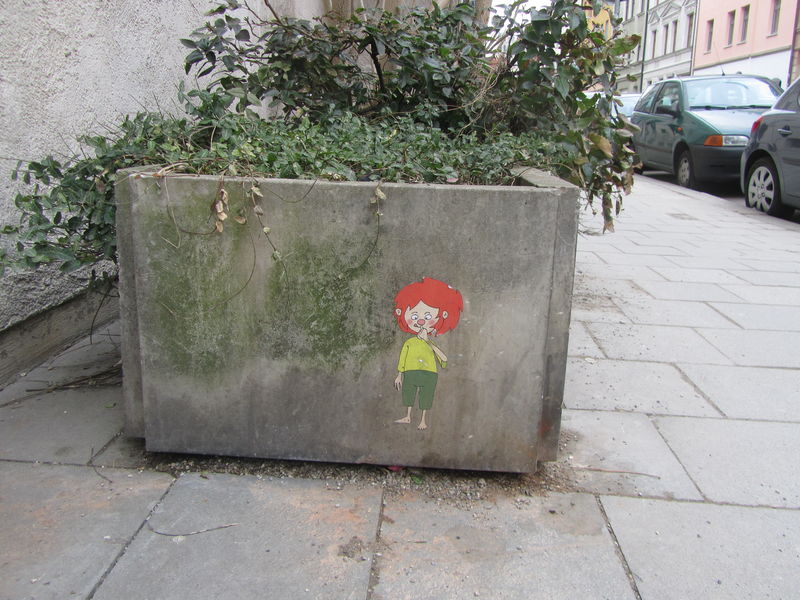
Titel: Pumuckl
Standort: München
Schlagwörter: blätter, gelb, grün, stadt, blumen, fenster, strasse, rot, weg, steine, häuser, pflanzen, rosa, kübel, füße, fassade, pflaster, mauer, auto, kies, foto, gehsteig, münchen, moos, gehweg, efeu, blumenkasten, platten, autos, fußweg, großstadt, kobold, pflanzenkübel, streetart, graffitti, pumuckel, pumuckl, pflanztrog